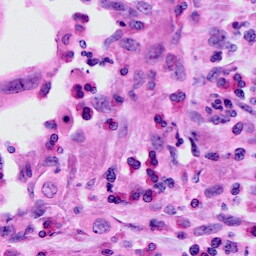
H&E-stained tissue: Cervix